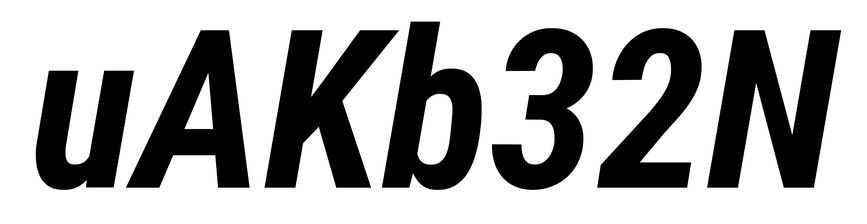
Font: Roboto-Italic_Condensed_Bold_Italic